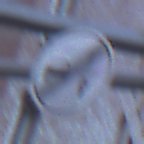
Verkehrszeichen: EndeVerbotUeberholenEinspurigeFahrzeuge
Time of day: SunriseSunset
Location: Outdoor (Urban)
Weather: Clear
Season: NotSpecified
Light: Natural